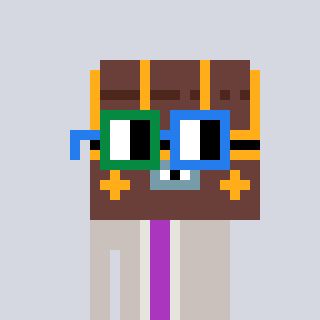
a pixel art character with square green and blue glasses, a treasure chest-shaped head and a foggrey-colored body on a cool background